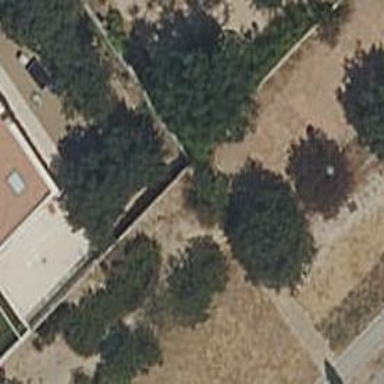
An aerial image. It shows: Wall barrier.